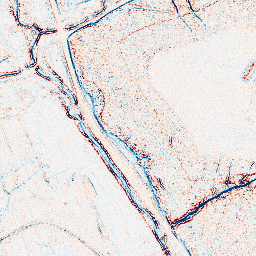
Category: edge_preserving
Decomposition family: bilateral
Decomposition parameters: d: 5
sigma_color: 50
sigma_space: 25
Upsampling method: quadratic
Upsampling parameters: scale: 8
Upsampling scale: 8